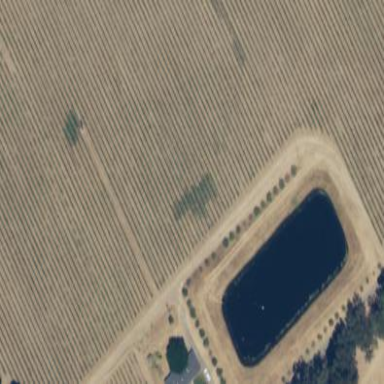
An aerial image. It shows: Vineyard with grape crops.